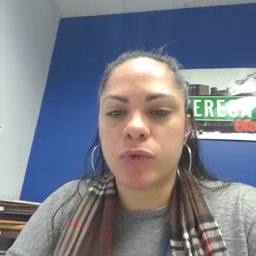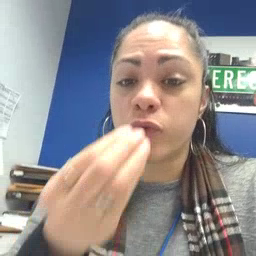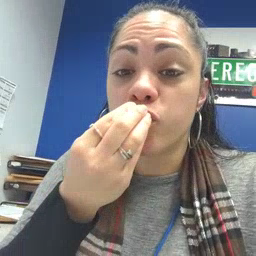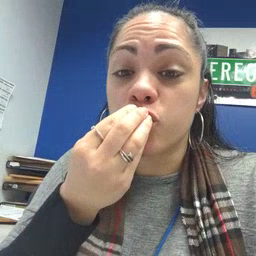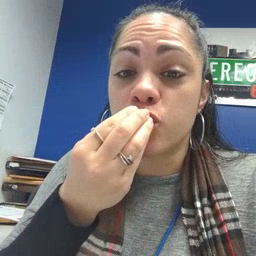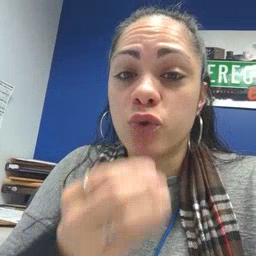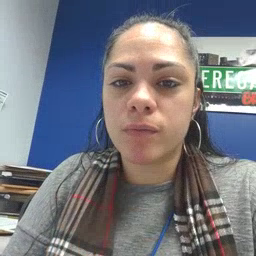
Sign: food